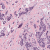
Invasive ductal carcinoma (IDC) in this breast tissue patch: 1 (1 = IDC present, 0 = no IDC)